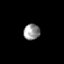
Tissue: prostate
Cell type: T cells
Senescence score: 0.1963
Nuclear area (px): 250
Mean DAPI intensity: 152.26